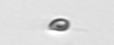
Label: nanoplankton_mix